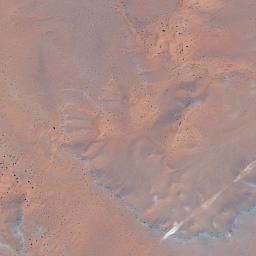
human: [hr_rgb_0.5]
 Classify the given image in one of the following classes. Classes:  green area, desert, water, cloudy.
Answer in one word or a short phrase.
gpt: desert